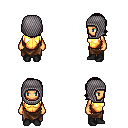
a pixel art fantasy rpg character, female body template, human, tanned skin, gold chest armor, robe skirt, brown long bangs hairstyle, chain hood, black shoes, four views (front, back, left, right), 2x2 character sprite sheet, small pixel art, hard edges, no anti-aliasing